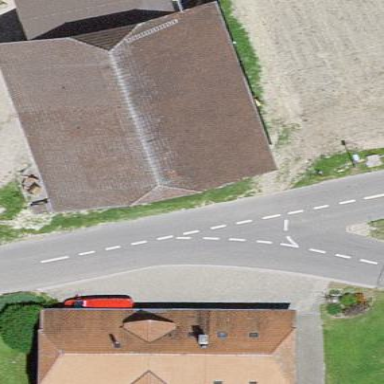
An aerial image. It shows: Barn.